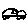
Label: car